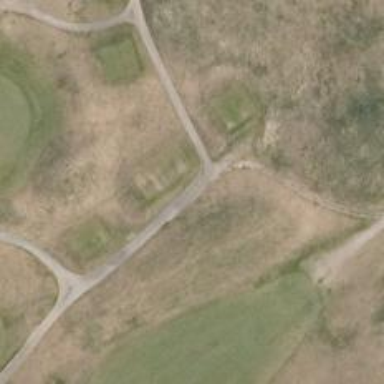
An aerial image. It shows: Nordic path for classic and skating groomed at golf course.